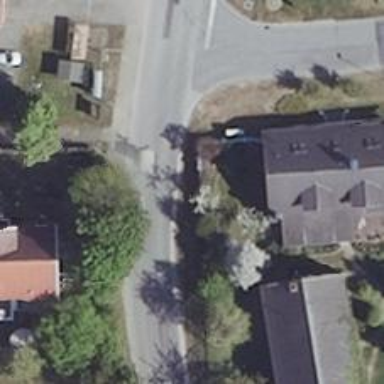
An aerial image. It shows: Asphalt road classified as primary highway.